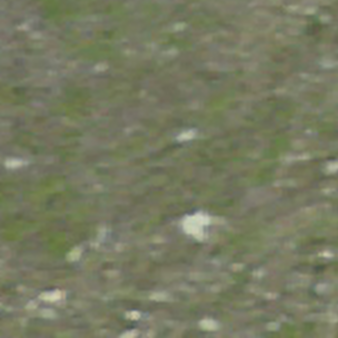
Label: other